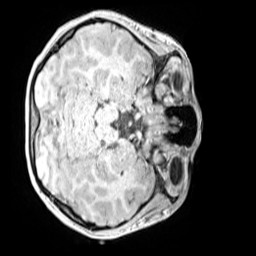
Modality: MP2RAGE
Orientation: axial
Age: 10
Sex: female
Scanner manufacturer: siemens
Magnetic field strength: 3 T
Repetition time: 4 s
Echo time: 0.00299 s